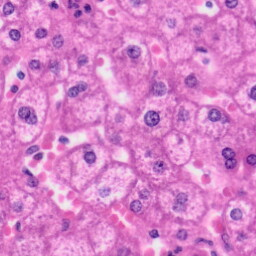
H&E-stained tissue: Liver